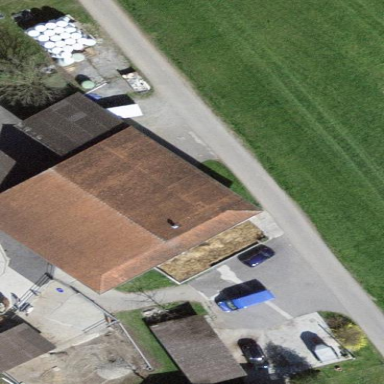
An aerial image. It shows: Farm auxiliary building.